Interaction volume radius: 10 \u00c5
Interaction volume height: 10 \u00c5
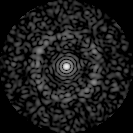
Disorder parameter: 0.8358